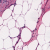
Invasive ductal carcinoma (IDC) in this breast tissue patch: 0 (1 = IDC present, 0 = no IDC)